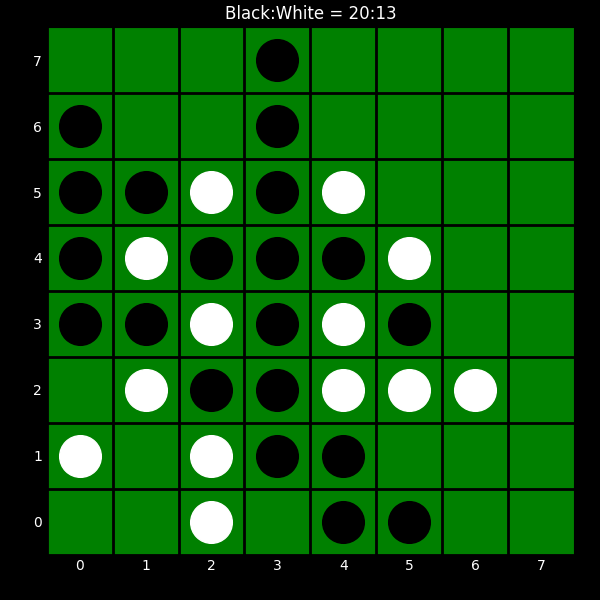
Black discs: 20
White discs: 13